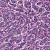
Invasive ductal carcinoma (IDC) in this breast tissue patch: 1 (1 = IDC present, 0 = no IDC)